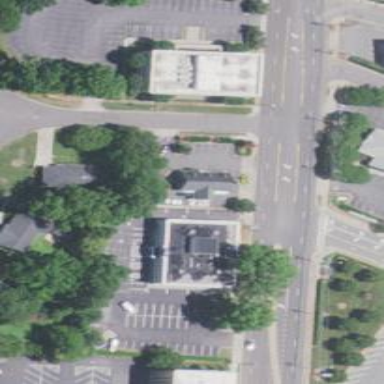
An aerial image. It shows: Healthcare clinic.